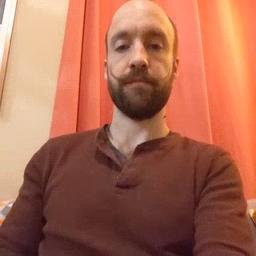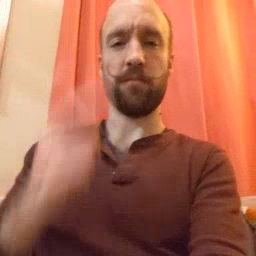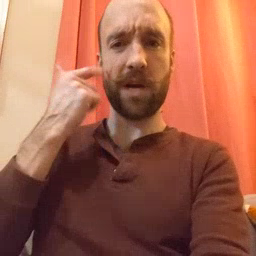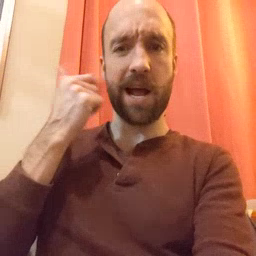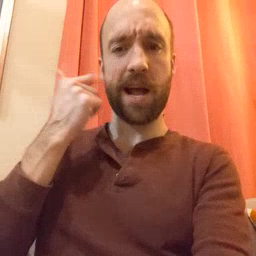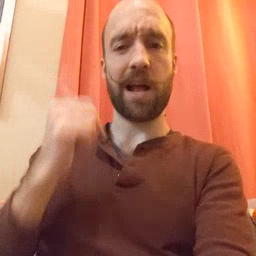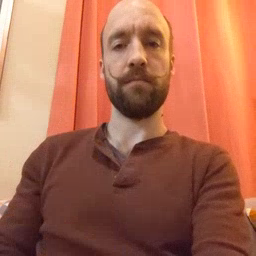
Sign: cry